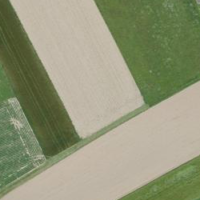
EUNIS habitat code: 52
Species observed at this site:
Cyperus esculentus